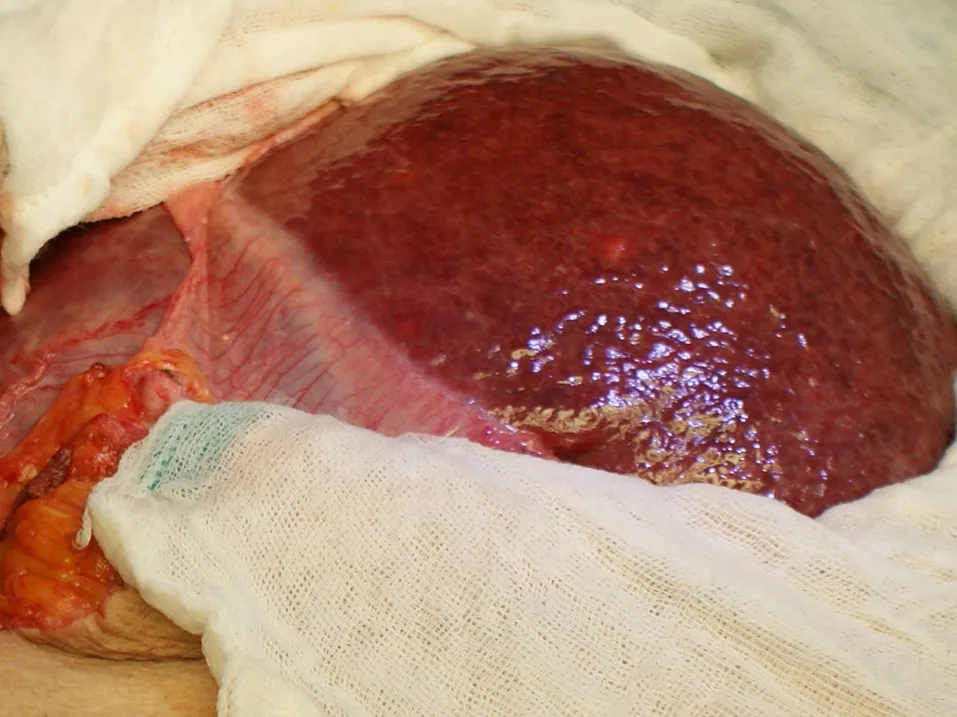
Surgical aspect once the left hepatic lobe was dissected and the hernia content was reduced.
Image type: medical_photograph (other_medical_photograph)